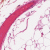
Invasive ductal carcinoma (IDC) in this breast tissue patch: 0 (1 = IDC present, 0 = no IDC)